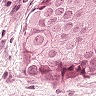
Metastatic tissue present: yes